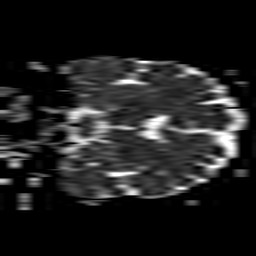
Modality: ADC
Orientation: coronal
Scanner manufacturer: philips
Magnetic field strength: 1.5 T
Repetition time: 3.395 s
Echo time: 0.06922 s